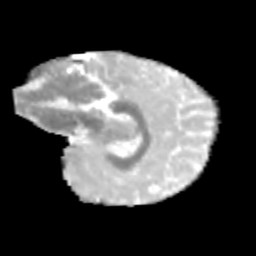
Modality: MD
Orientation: sagittal
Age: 9
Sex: female
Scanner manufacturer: siemens
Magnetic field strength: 3 T
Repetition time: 3.8 s
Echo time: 0.07 s